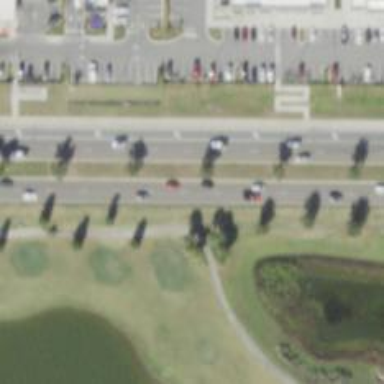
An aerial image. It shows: Golf cartpath that is also road path.